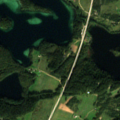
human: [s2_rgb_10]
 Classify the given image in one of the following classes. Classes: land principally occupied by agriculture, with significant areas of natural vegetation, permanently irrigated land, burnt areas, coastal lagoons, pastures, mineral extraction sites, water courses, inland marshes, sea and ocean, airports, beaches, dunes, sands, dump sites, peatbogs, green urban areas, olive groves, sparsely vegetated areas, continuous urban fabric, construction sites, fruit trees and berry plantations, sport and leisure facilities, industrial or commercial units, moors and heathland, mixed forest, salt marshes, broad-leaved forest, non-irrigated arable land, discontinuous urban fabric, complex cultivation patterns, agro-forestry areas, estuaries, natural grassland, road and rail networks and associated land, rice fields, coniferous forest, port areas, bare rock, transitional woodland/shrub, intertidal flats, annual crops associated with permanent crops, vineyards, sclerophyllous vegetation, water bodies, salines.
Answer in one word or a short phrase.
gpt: non-irrigated arable land, pastures, land principally occupied by agriculture, with significant areas of natural vegetation, coniferous forest, mixed forest, water bodies